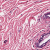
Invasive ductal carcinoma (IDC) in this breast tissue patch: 0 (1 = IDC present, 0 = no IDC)